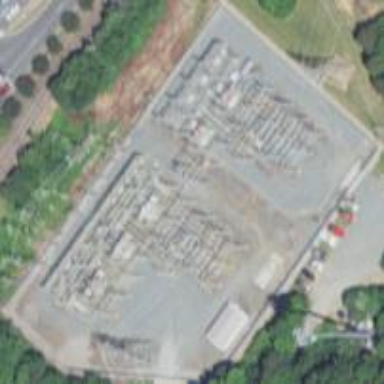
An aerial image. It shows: Distribution level power substation enclosed by fence.